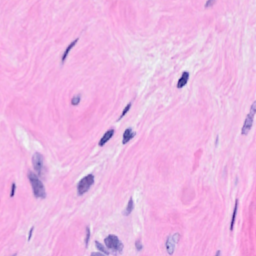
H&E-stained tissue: Breast